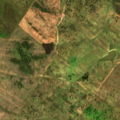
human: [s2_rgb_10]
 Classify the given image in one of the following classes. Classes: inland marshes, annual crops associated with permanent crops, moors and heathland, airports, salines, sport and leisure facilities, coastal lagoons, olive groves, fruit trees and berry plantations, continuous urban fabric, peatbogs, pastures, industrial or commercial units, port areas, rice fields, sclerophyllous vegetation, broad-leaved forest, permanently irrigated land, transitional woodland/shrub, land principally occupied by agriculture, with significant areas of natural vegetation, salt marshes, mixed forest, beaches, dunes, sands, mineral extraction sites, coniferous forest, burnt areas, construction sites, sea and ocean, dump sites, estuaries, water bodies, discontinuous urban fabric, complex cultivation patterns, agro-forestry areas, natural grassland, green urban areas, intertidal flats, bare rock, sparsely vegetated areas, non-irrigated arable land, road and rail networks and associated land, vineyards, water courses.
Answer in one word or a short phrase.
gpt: non-irrigated arable land, agro-forestry areas, coniferous forest, transitional woodland/shrub